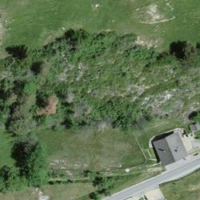
EUNIS habitat code: 24
Species observed at this site:
Cornus sanguinea